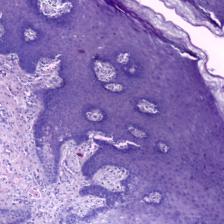
Diagnosis: Normal